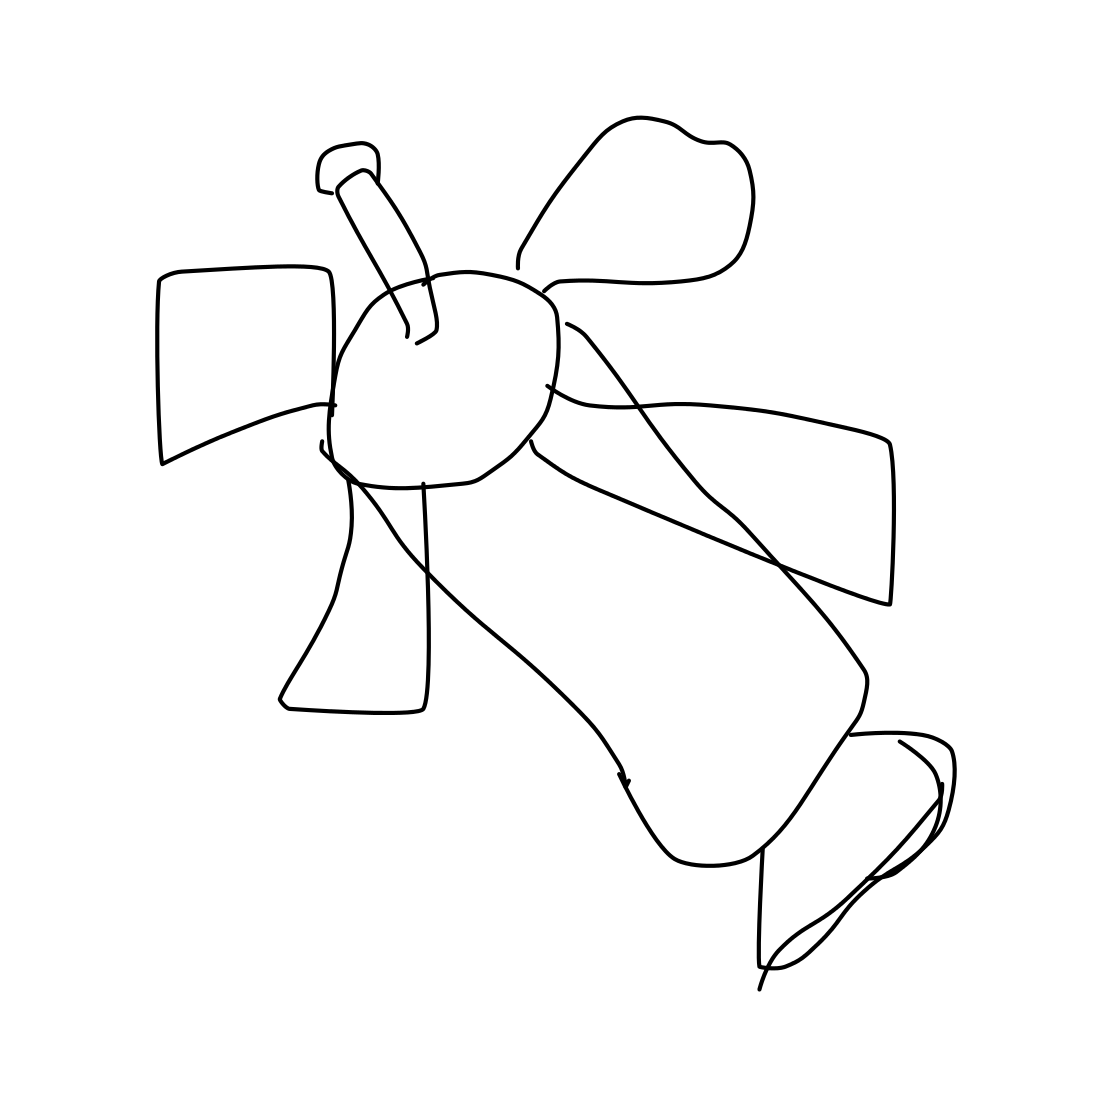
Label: satellite